Question: I've run into a situation with a project I'm working on and I'm hoping to get some insight on how I might go about tackling it. Basically I am writing an AIR/AS3 app that allows the user to move focus around using the arrow keys on the keyboard. The problem I am trying to over come is that the clips are dynamically placed so I have no idea ahead of time what their position will be relative to each other. In addition to that, all of the clips have different shapes and sizes, so part of the weirdness is that some clips would occupy multiple columns, or multiple rows if you were laying out their positions on a grid for example.
So, the goal would be to have some logic that evaluates all of the clips sizes and/or positions and creates some form of map that allows clips to know who their nearest neighbor is when pressing right, left, up or down. The question is, what is the best approach for tackling something like this? I ultimately need it to feel very natural when moving around, and be far more intelligent then a tab-index list for example.
If I haven't provided enough information, please let me know and I can share additional details as needed. Just didn't want to go all crazy trying to explain things to start with.
Thanks in advance for any help!

Using the reference image, assume block "D" has focus. Using the logic @Pier's provided below, if I was to press "UP", would it know to go to block "A", or would it go to block "B" because it's distance and angle are less? In this case I think the user would expect it to go to block "A", but I'm thinking the code would evaluate to block "B" if I understand it correctly.
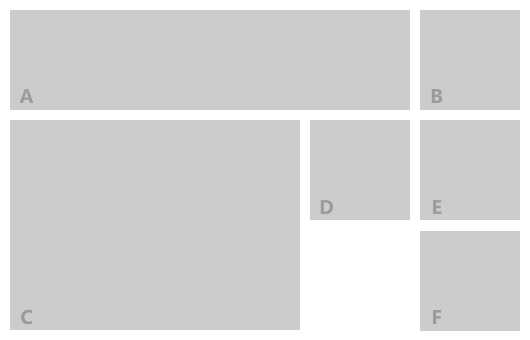
Answer: Sorry for the delay following up here, but I ended up solving my issue by dynamically generating a grid map of all the clips positions which then allowed me to scan in various directions to find the next clip getting focus. Here is an output based on the example picture I provided originally:
'''
[1,1,1,1,1,1,1,1,1,1,1,1,1,1,1,1,1,1,1,1,1,1,1,1,1,1,3,3,3,3,3,3,3,3,3]
[1,1,1,1,1,1,1,1,1,1,1,1,1,1,1,1,1,1,1,1,1,1,1,1,1,1,3,3,3,3,3,3,3,3,3]
[1,1,1,1,1,1,1,1,1,1,1,1,1,1,1,1,1,1,1,1,1,1,1,1,1,1,3,3,3,3,3,3,3,3,3]
[1,1,1,1,1,1,1,1,1,1,1,1,1,1,1,1,1,1,1,1,1,1,1,1,1,1,3,3,3,3,3,3,3,3,3]
[1,1,1,1,1,1,1,1,1,1,1,1,1,1,1,1,1,1,1,1,1,1,1,1,1,1,3,3,3,3,3,3,3,3,3]
[1,1,1,1,1,1,1,1,1,1,1,1,1,1,1,1,1,1,1,1,1,1,1,1,1,1,3,3,3,3,3,3,3,3,3]
[0,0,0,0,0,0,0,0,0,0,0,0,0,0,0,0,0,2,2,2,2,2,2,2,2,2,4,4,4,4,4,4,4,4,4]
[0,0,0,0,0,0,0,0,0,0,0,0,0,0,0,0,0,2,2,2,2,2,2,2,2,2,4,4,4,4,4,4,4,4,4]
[0,0,0,0,0,0,0,0,0,0,0,0,0,0,0,0,0,2,2,2,2,2,2,2,2,2,4,4,4,4,4,4,4,4,4]
[0,0,0,0,0,0,0,0,0,0,0,0,0,0,0,0,0,2,2,2,2,2,2,2,2,2,4,4,4,4,4,4,4,4,4]
[0,0,0,0,0,0,0,0,0,0,0,0,0,0,0,0,0,2,2,2,2,2,2,2,2,2,4,4,4,4,4,4,4,4,4]
[0,0,0,0,0,0,0,0,0,0,0,0,0,0,0,0,0,2,2,2,2,2,2,2,2,2,4,4,4,4,4,4,4,4,4]
[0,0,0,0,0,0,0,0,0,0,0,0,0,0,0,0,0,-,-,-,-,-,-,-,-,-,5,5,5,5,5,5,5,5,5]
[0,0,0,0,0,0,0,0,0,0,0,0,0,0,0,0,0,-,-,-,-,-,-,-,-,-,5,5,5,5,5,5,5,5,5]
[0,0,0,0,0,0,0,0,0,0,0,0,0,0,0,0,0,-,-,-,-,-,-,-,-,-,5,5,5,5,5,5,5,5,5]
[0,0,0,0,0,0,0,0,0,0,0,0,0,0,0,0,0,-,-,-,-,-,-,-,-,-,5,5,5,5,5,5,5,5,5]
[0,0,0,0,0,0,0,0,0,0,0,0,0,0,0,0,0,-,-,-,-,-,-,-,-,-,5,5,5,5,5,5,5,5,5]
[0,0,0,0,0,0,0,0,0,0,0,0,0,0,0,0,0,-,-,-,-,-,-,-,-,-,5,5,5,5,5,5,5,5,5]
'''
I've had to adjust the grid size to balance the performance vs. fidelity, but it seems to be working great in the various scenarios I needed it.
Thanks again for the help @Pier. Although I didn't end up using the ray casting approach, it was very informative learning about it. I could see how in a game for example that could be super powerful.